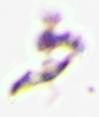
Label: Detritus